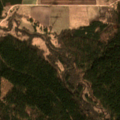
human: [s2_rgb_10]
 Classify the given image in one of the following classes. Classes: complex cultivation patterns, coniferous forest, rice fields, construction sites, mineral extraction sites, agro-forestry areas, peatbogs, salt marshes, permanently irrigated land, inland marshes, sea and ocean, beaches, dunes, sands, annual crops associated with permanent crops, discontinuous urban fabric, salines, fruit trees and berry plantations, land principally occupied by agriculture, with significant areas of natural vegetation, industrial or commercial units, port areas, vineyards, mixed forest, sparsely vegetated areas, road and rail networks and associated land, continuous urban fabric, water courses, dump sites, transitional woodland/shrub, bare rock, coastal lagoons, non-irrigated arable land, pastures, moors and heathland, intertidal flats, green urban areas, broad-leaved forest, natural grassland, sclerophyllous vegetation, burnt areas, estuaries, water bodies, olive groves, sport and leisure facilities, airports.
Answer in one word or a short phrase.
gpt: non-irrigated arable land, coniferous forest, mixed forest, transitional woodland/shrub